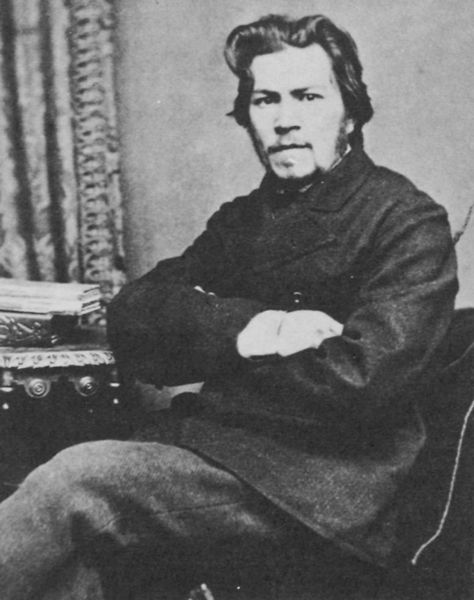
Titel: Ein Angehöriger der Narodnaja Wolja in normaler Alltagskleidung
Künstler: Russischer Photograph
Standort: Amsterdam
Institution: Internationaal Instituut voor Sociale Geschiedenis
Schlagwörter: hand, mann, weiß, sitzen, grau, haar, mund, ohr, schwarz, stuhl, tisch, zimmer, anzug, bart, hose, jacke, arm, arme, porträt, schauen, vorhang, haare, mantel, beine, bücher, haltung, ernst, nachdenklich, foto, fotografie, buch, denken, schwarz weiss, verschränkt, nadar, photostudio, künstlerportät, lumiere